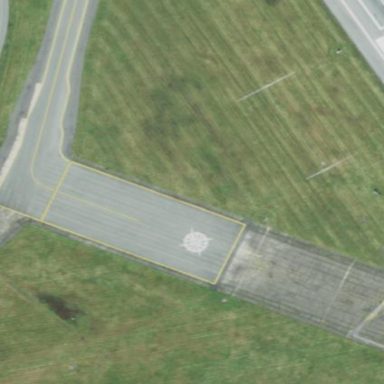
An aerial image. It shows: Apron at the airport.